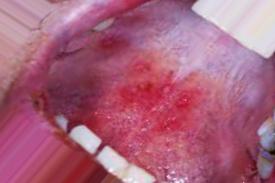
Condition: Mouth Ulcer